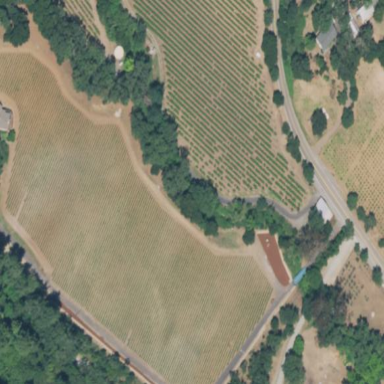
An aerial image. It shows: Vineyard where grapes are grown.